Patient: sex F, age 54
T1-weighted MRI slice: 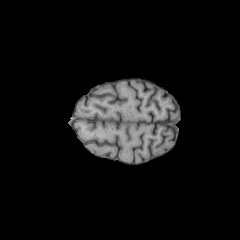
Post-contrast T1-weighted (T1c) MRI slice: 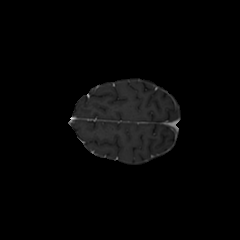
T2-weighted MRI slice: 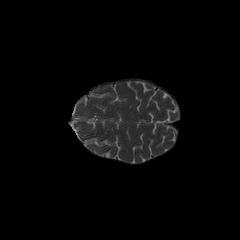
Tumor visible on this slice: no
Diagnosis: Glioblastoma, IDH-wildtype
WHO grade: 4